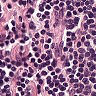
Metastatic tissue present: no